Question: I am new to android studio. New activites and layout files are getting created in 'debug/src' folder instead of 'main/src'. Some files are in debug folder. Please help?

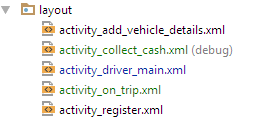
Answer: While creating a new layout resource file set to main instead of debug.